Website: ulta-beauty
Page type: billing-address
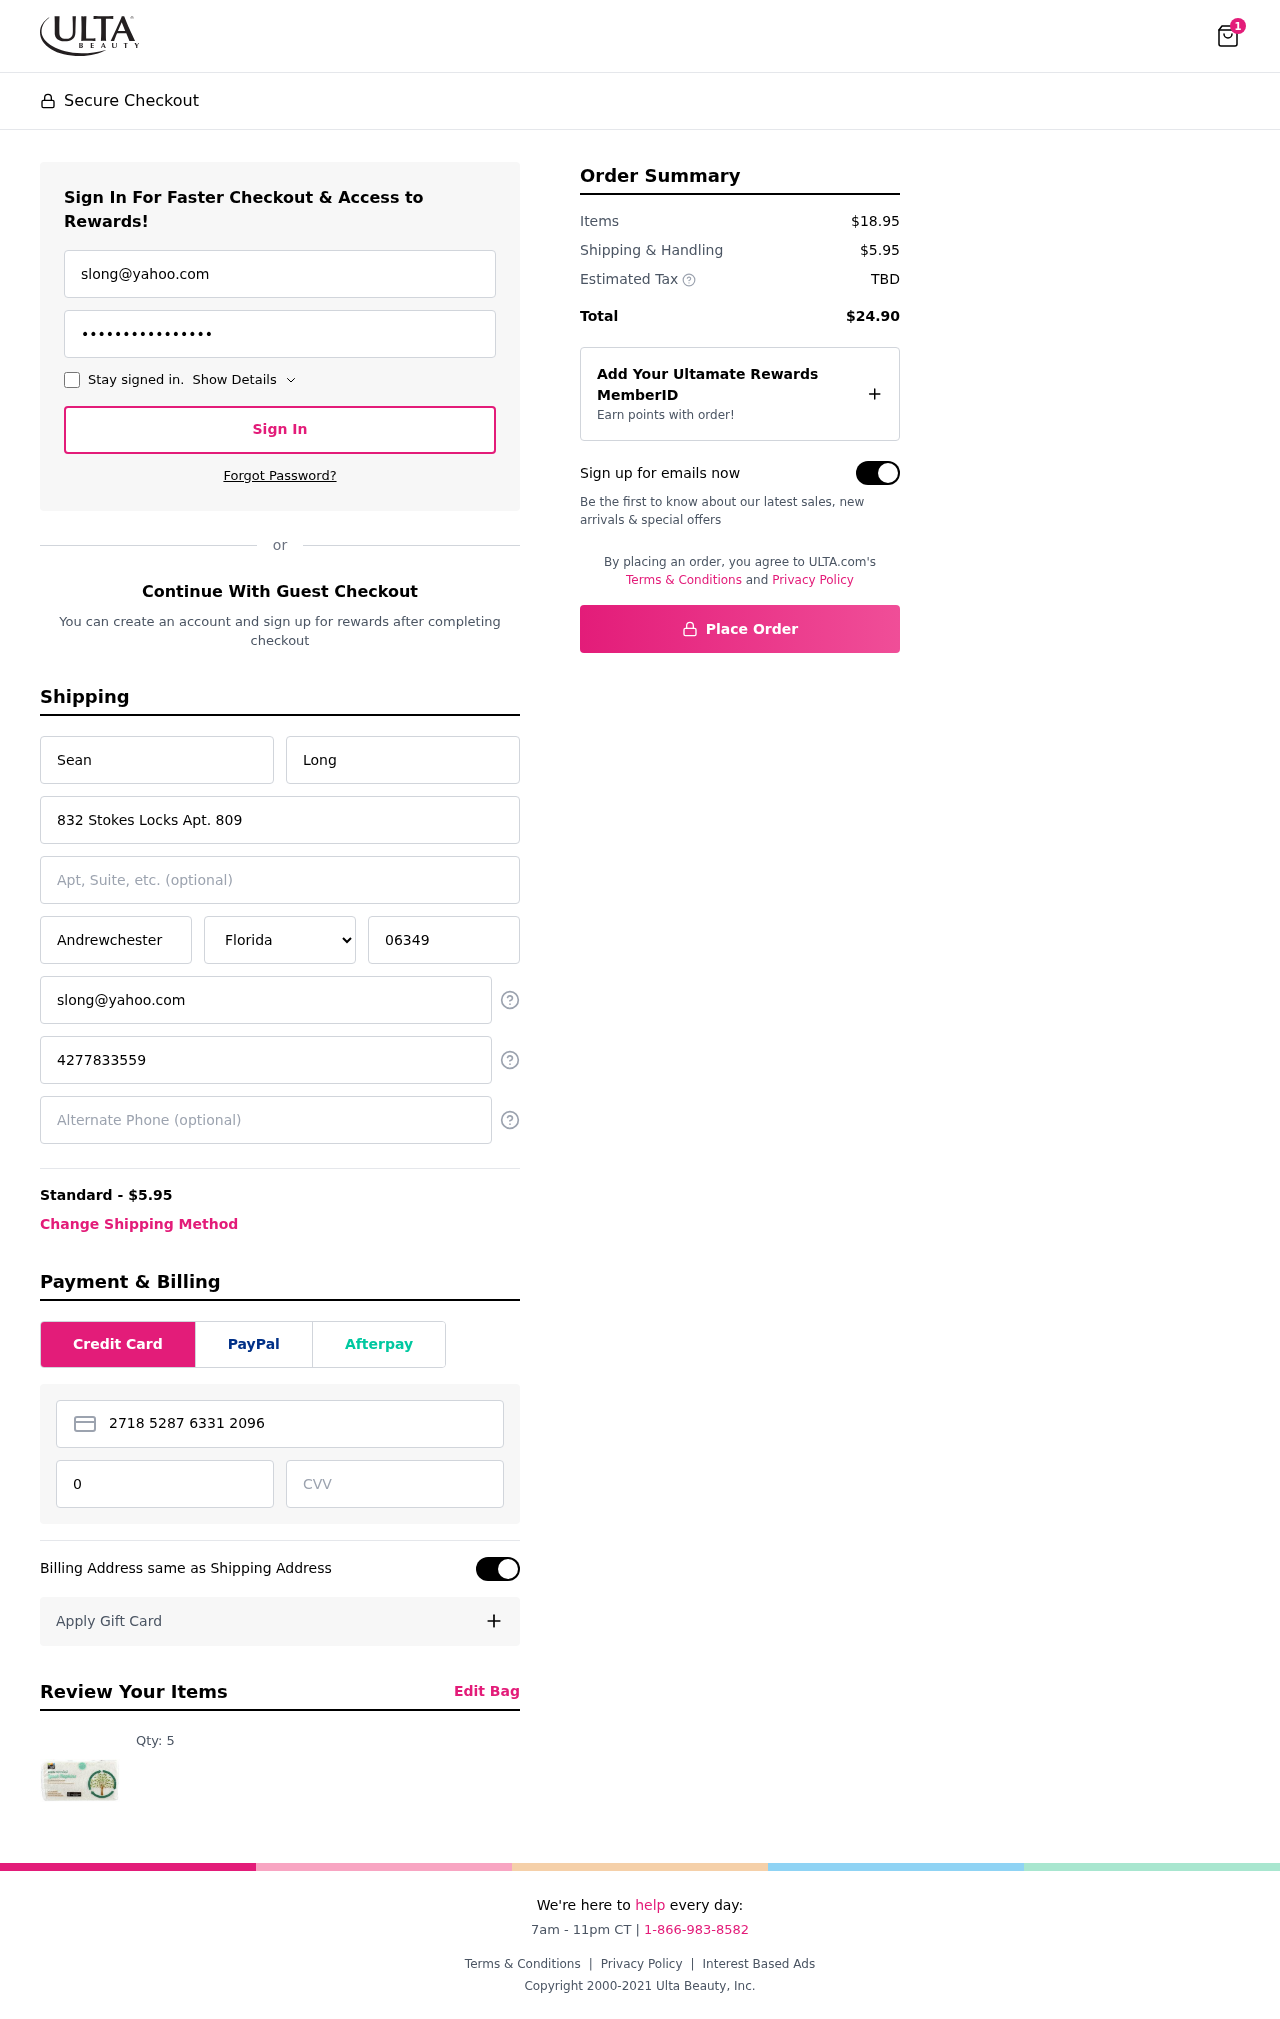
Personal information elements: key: PII_STATE
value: Florida
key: PII_EMAIL
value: slong@yahoo.com
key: PII_FIRSTNAME
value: Sean
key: PII_LASTNAME
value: Long
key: PII_STREET
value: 832 Stokes Locks Apt. 809
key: PII_CITY
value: Andrewchester
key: PII_POSTCODE
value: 06349
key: PII_PHONE
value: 4277833559
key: PII_CARD_NUMBER
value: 2718 5287 6331 2096
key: PII_CARD_EXPIRY
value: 07/27
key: PII_CARD_CVV
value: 999
Product elements: key: PRODUCT1_QUANTITY
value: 5
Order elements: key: ORDER_NUM_ITEMS
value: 1
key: ORDER_SHIPPING_COST
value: $5.95
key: ORDER_SUBTOTAL
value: $18.95
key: ORDER_TOTAL
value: $24.90